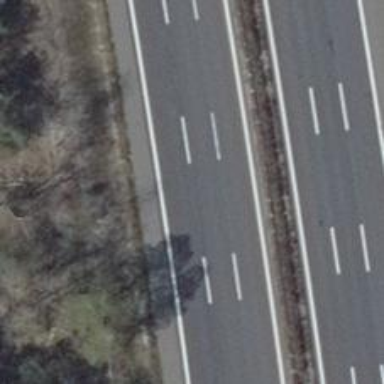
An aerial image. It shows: Asphalt motorway.